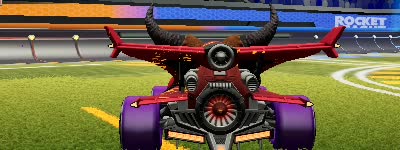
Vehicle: aftershock